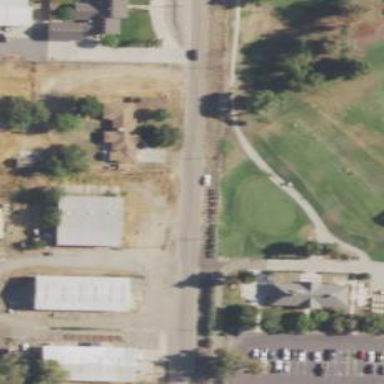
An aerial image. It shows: Path for both road and golf.